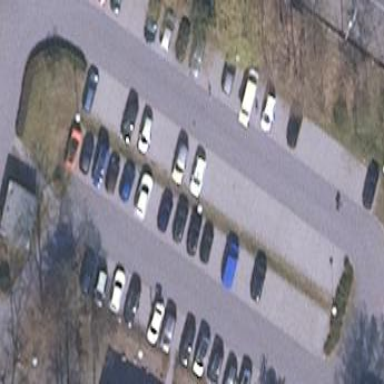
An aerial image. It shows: Paved parking aisle used as service road.